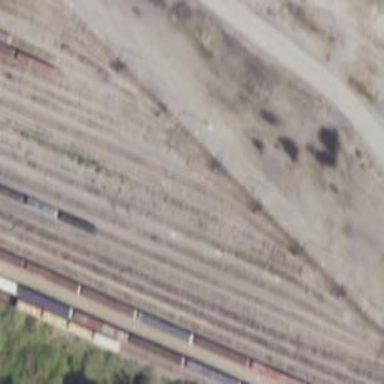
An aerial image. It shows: Railway yard in service.